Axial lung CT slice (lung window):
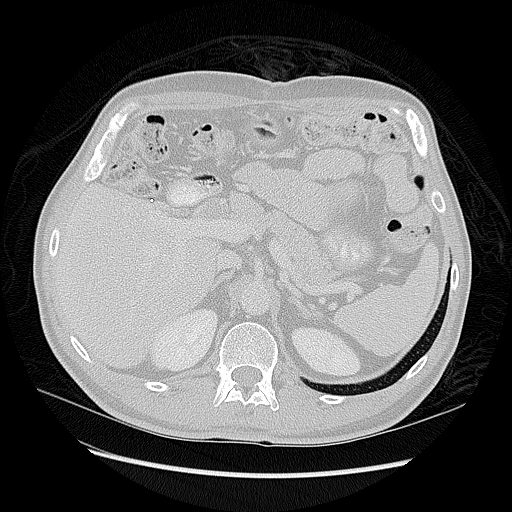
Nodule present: no